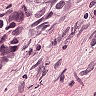
Metastatic tissue present: yes